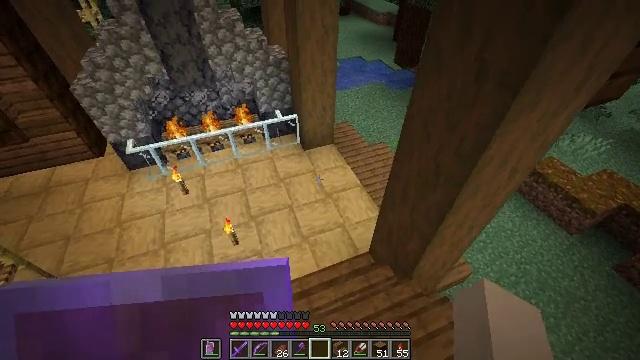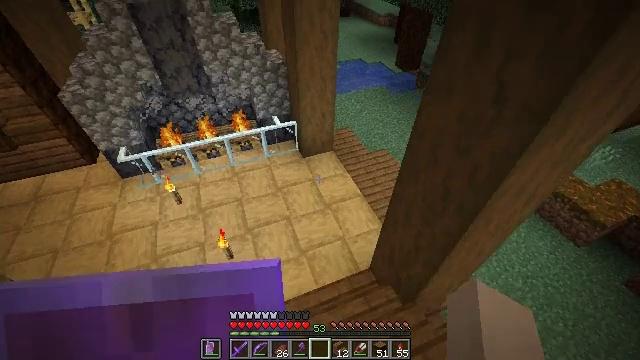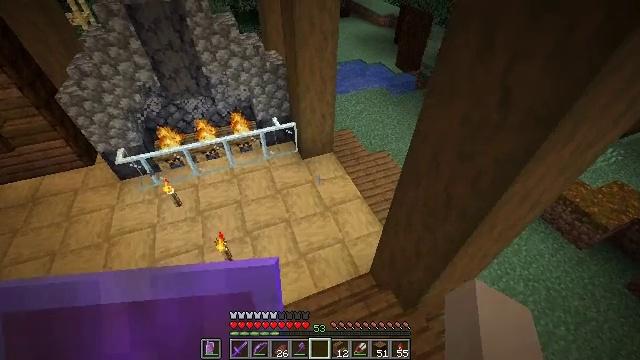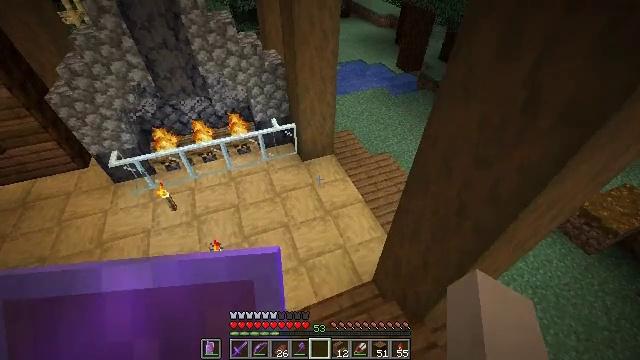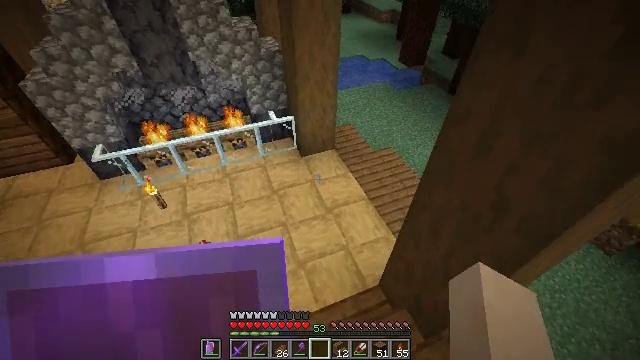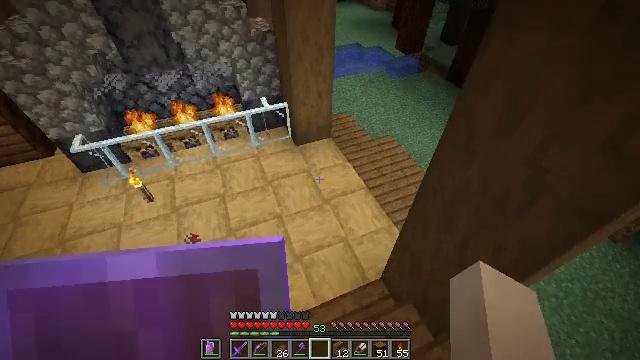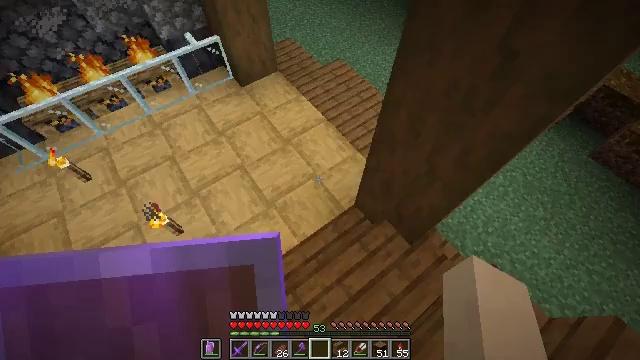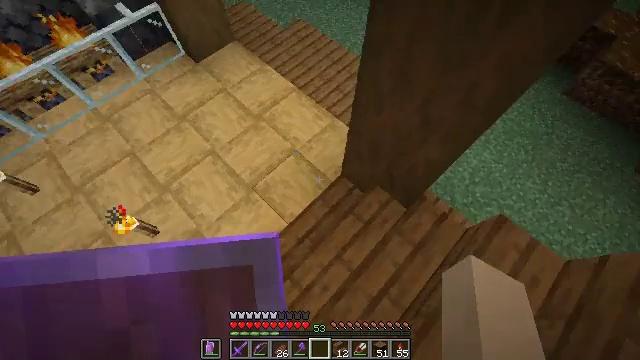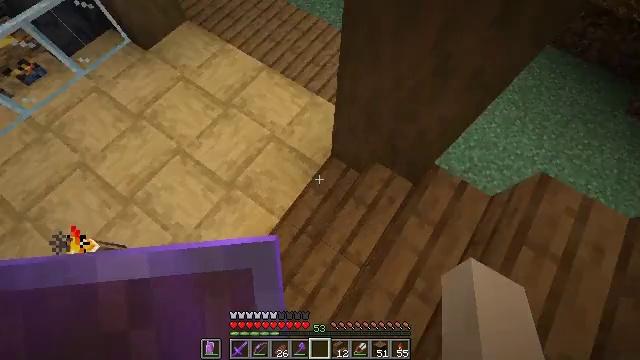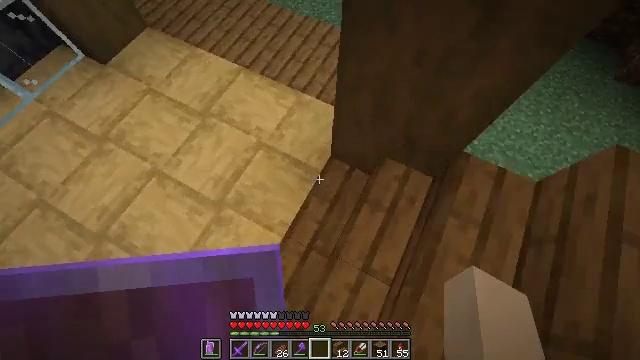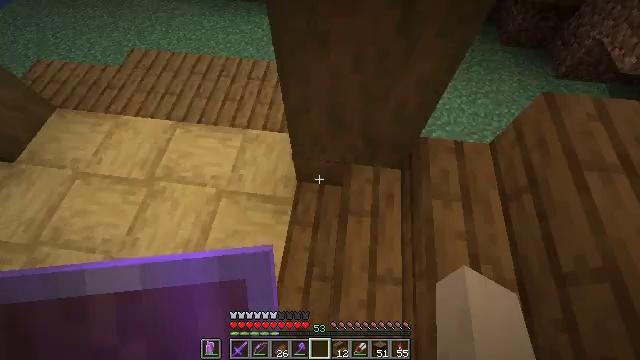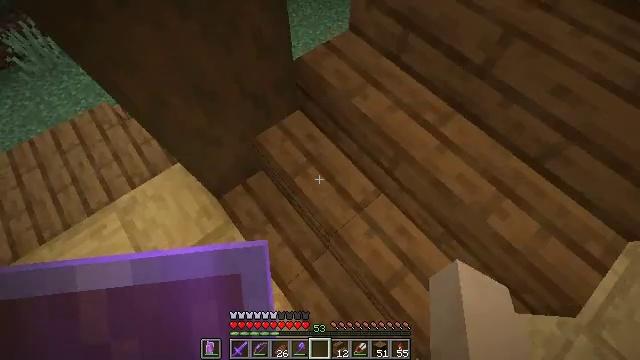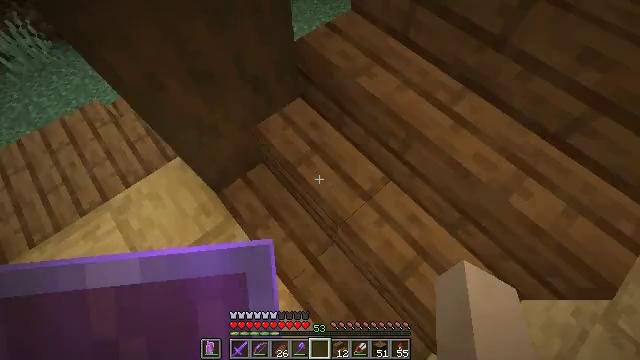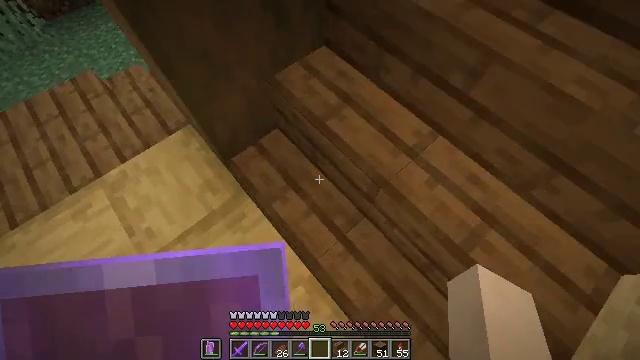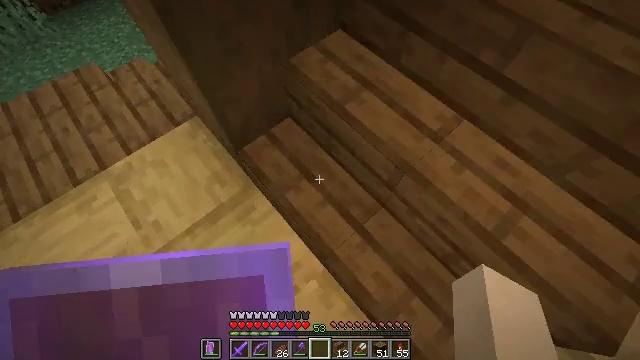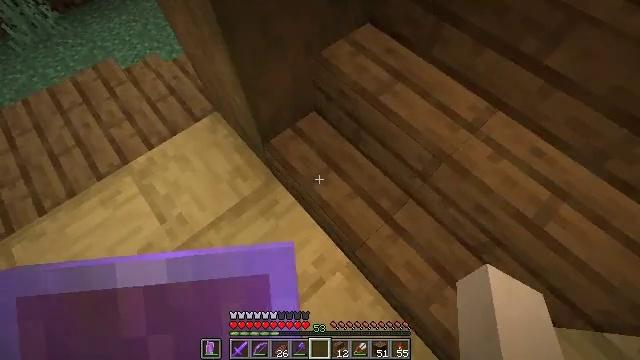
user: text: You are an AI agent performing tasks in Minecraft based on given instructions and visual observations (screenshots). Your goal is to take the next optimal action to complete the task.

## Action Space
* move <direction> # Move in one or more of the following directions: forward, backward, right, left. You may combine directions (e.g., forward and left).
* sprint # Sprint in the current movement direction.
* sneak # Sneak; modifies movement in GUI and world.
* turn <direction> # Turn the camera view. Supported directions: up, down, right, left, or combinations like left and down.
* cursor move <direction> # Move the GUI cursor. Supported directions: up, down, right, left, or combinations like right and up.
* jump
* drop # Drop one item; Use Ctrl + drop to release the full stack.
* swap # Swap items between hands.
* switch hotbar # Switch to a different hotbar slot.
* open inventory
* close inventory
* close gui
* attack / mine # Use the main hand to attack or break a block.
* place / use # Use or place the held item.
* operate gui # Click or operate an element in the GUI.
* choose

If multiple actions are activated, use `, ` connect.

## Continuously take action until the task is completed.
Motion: motion action
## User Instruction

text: Attack the oak slab to collect it.
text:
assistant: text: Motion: move forward
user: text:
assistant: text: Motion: move forward
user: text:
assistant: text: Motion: move forward
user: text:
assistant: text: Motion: move forward
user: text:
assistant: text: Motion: move forward, turn right and down
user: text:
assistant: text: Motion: move forward, turn right and down
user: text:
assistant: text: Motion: move forward, turn right and down
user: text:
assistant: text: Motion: move left, turn right and down
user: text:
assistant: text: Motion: move left, turn right
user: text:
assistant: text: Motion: move left, turn right and up
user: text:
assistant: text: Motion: move left, turn right and down
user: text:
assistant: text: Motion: move left, turn right
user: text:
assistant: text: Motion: move left
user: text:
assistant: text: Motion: move left
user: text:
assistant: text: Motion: no_op
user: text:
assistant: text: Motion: no_op
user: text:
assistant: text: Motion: no_op
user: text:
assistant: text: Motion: no_op
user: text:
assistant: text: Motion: turn right
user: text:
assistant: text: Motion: turn right
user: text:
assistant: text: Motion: turn right and up
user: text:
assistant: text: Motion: turn right and up
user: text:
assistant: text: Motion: turn right and up
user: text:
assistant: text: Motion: turn right and up
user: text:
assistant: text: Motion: move right, turn right and up
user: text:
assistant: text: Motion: move right, turn right and up
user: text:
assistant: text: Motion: move right, turn up
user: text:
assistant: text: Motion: move right, turn left and up
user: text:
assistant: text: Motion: move right, turn left and up
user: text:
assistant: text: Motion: move right, turn left and up